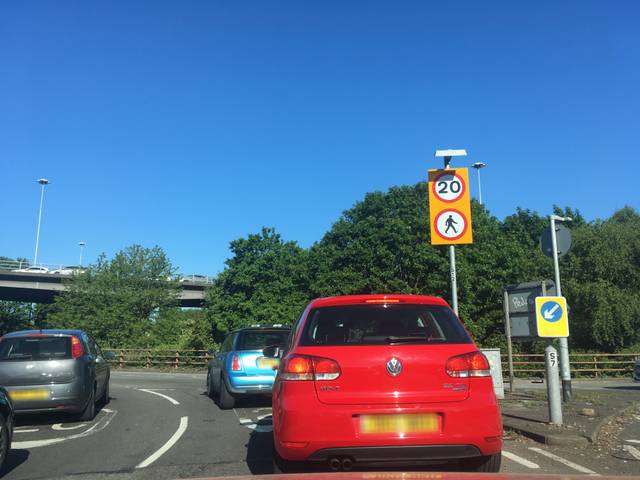
Region: United Kingdom
Coordinates: 51.505, -3.197